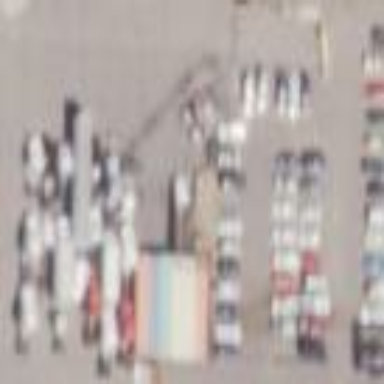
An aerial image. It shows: Parking area.